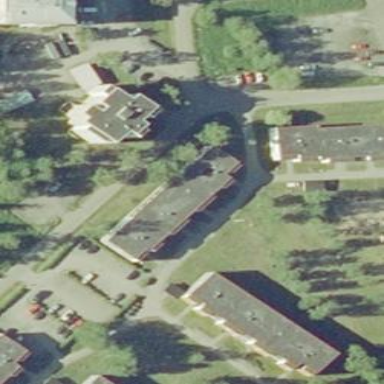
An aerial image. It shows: Residential building.